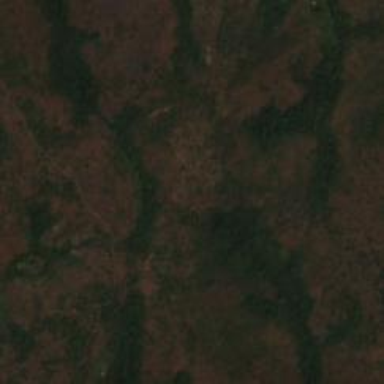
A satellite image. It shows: Forest area.